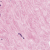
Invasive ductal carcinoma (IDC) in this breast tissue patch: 0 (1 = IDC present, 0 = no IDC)